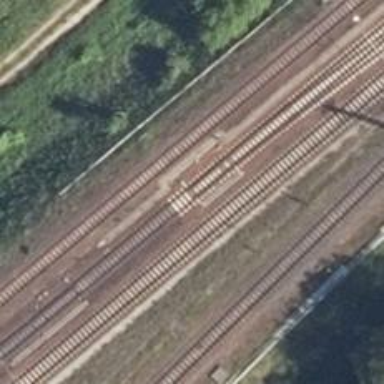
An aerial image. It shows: Railway switch with the turnout side on the right.